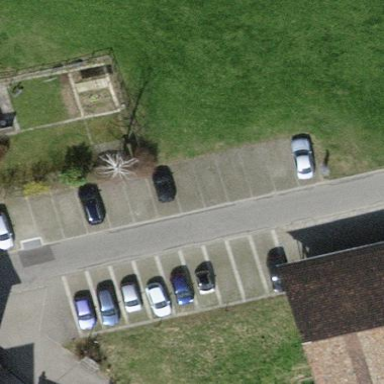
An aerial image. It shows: Parking available on the street side.